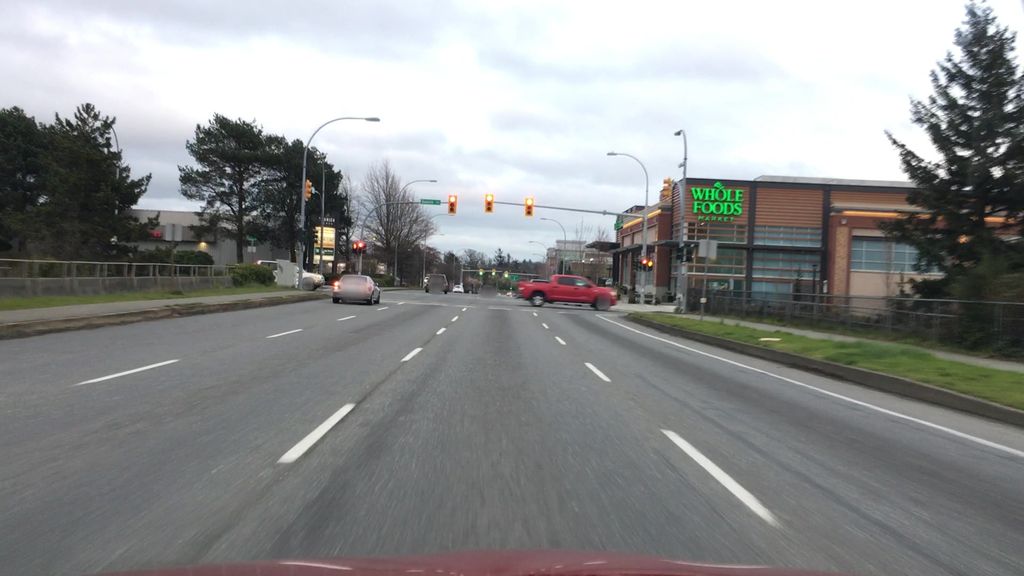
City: victoria